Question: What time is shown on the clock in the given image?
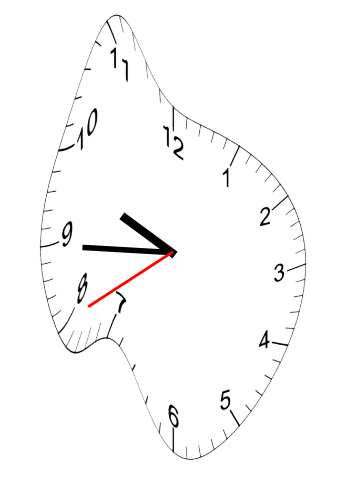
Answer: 09:44:40